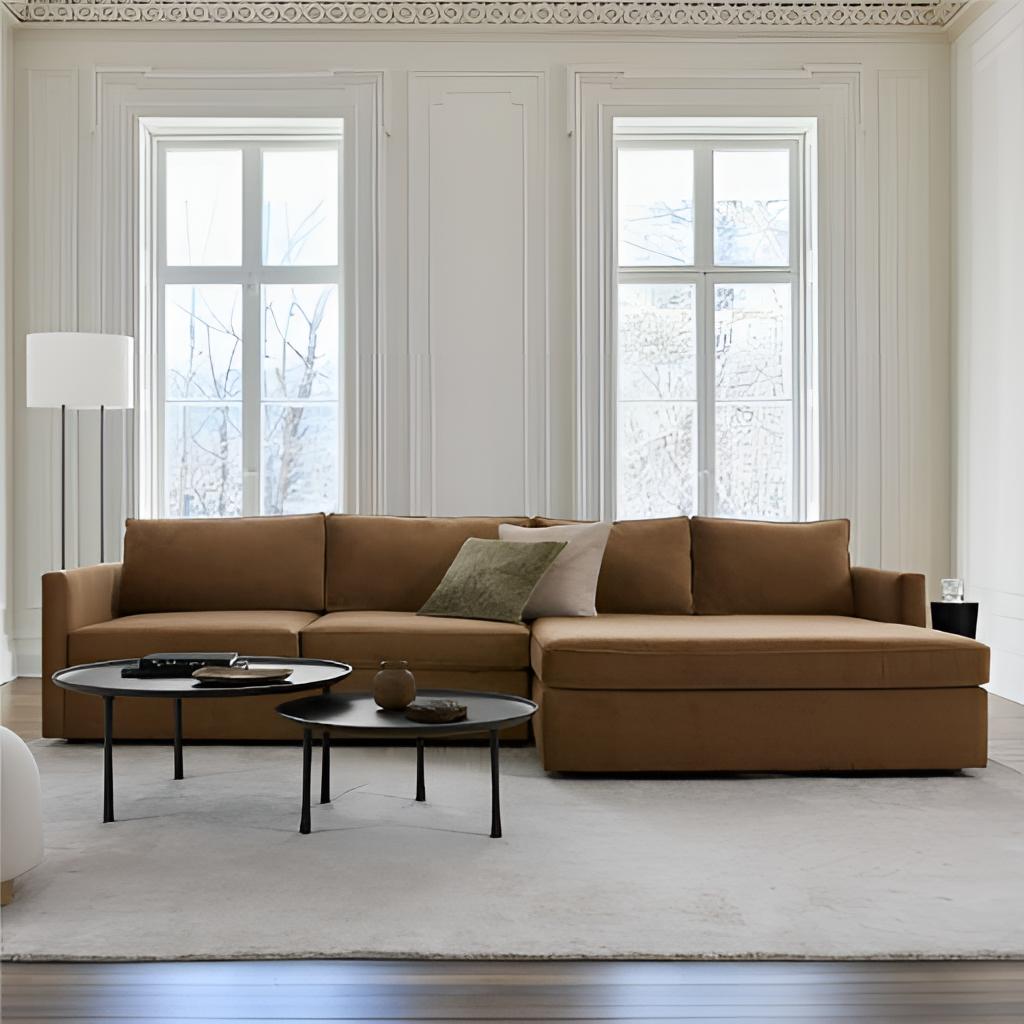
living room, fabric sectional sofa, contemporary, cream paint wallpaper, with solid pattern, wood flooring, with plank pattern